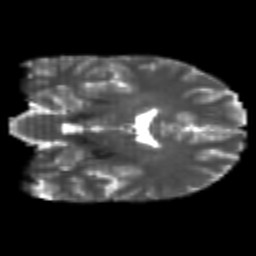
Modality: T2w
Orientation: coronal
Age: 23
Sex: male
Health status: healthy
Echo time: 0.074 s